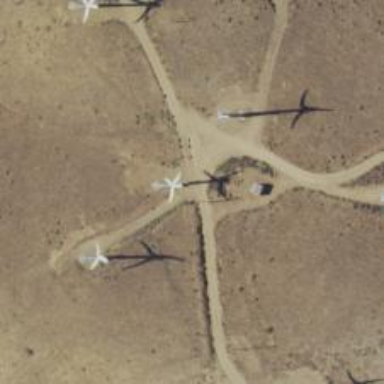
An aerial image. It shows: Wind generator powered by horizontal-axis wind turbine.